Question: Has anyone experienced this in 'Xcode5'? All my threads when debugging only shows the top stack entry.
I remember this bug from Xcode 4, but back then it was just a Xcode quit and relaunch. Now that doesn't work. I've tried everything. Even restarted my mac.
Any ideas?

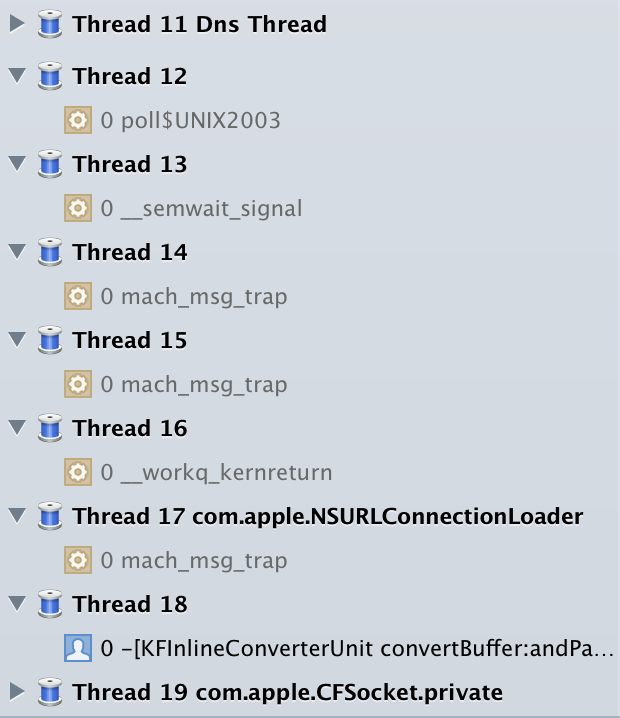
Answer: There is a slider at the bottom of the navigation panel, move it to the right.